Current action and preconditions to check: trajectory_clear

Your task: For each precondition in the list above, predict whether it will hold at this action.

Consider the current scene as observed from the mobile robot's camera, and analyze the predicted future states of all dynamic agents (e.g., people, animals, vehicles, or any moving entities) within the NEXT SECOND.

IMPORTANT: Only answer "very likely" if you are absolutely certain—based on strong, clear evidence—that a dynamic agent will violate the precondition in the predicted future state. Do NOT answer "very likely" for unlikely, ambiguous, or low-probability risks.

Ask yourself for each precondition: Is there a high probability, with clear and convincing evidence, that the predicted future states of any dynamic agent will interfere with the predicted future state of the currently executing action within the NEXT SECOND, causing that precondition to fail?

Assess the risk level based on these predictions. Use "likely" or "very likely" if motions create a clear risk of interference.

Use "neutral" or "improbable" if agents are nearby but their predicted paths are clearly diverging or non-conflicting.

Failure Risk Categories: "very improbable", "improbable", "neutral", "likely", "very likely"

Answer Format: Output ONLY the probability_of_failure value from these categories: "very improbable", "improbable", "neutral", "likely", "very likely"

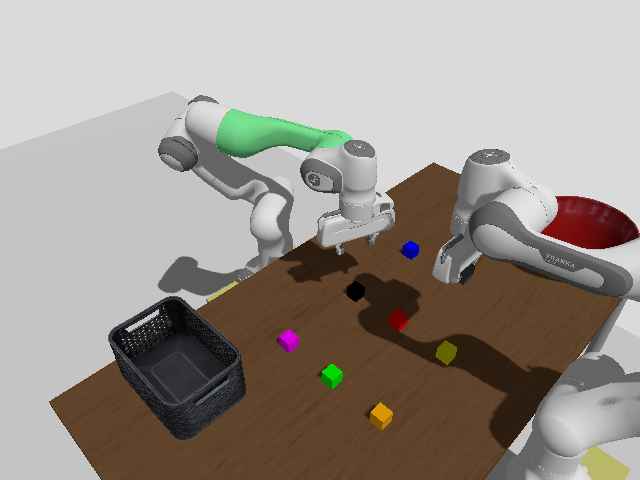

Answer: improbable